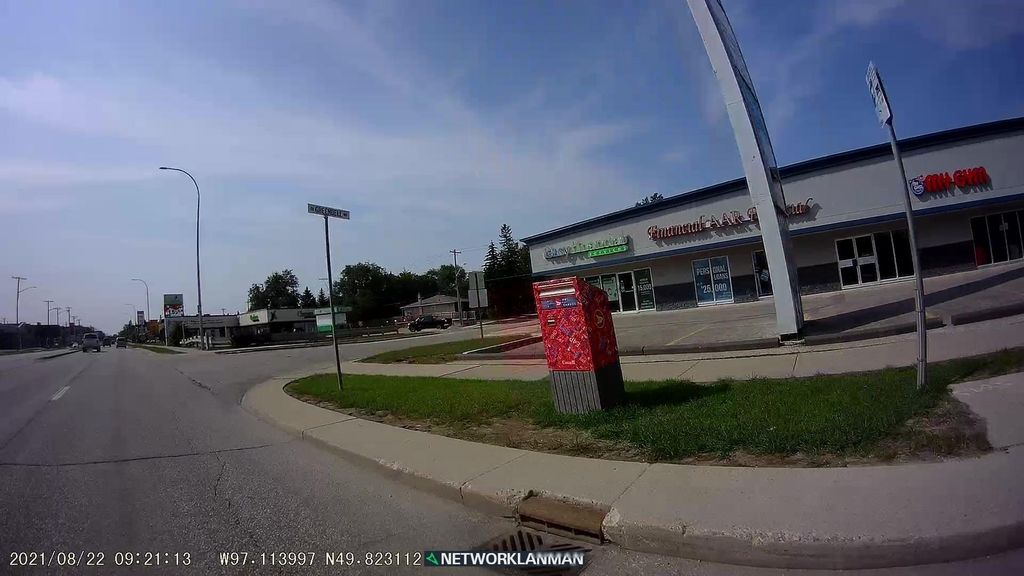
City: winnipeg